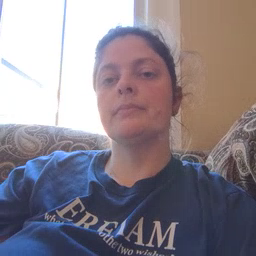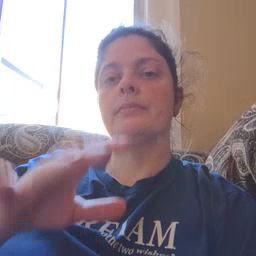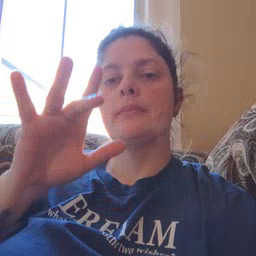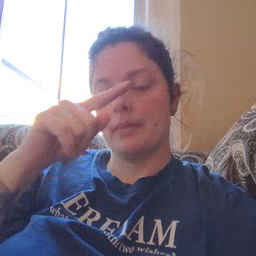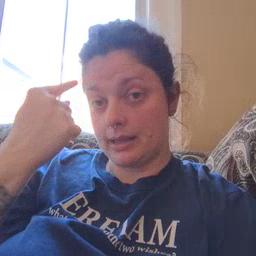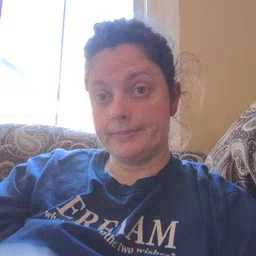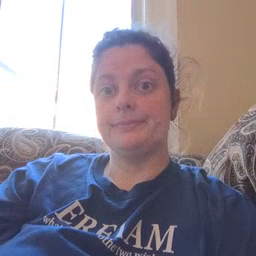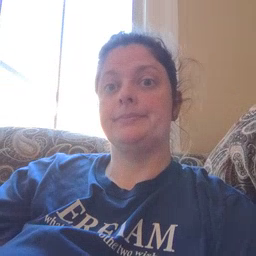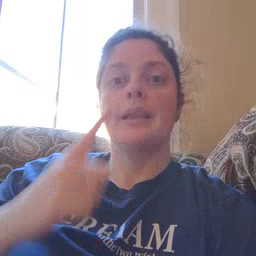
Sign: black